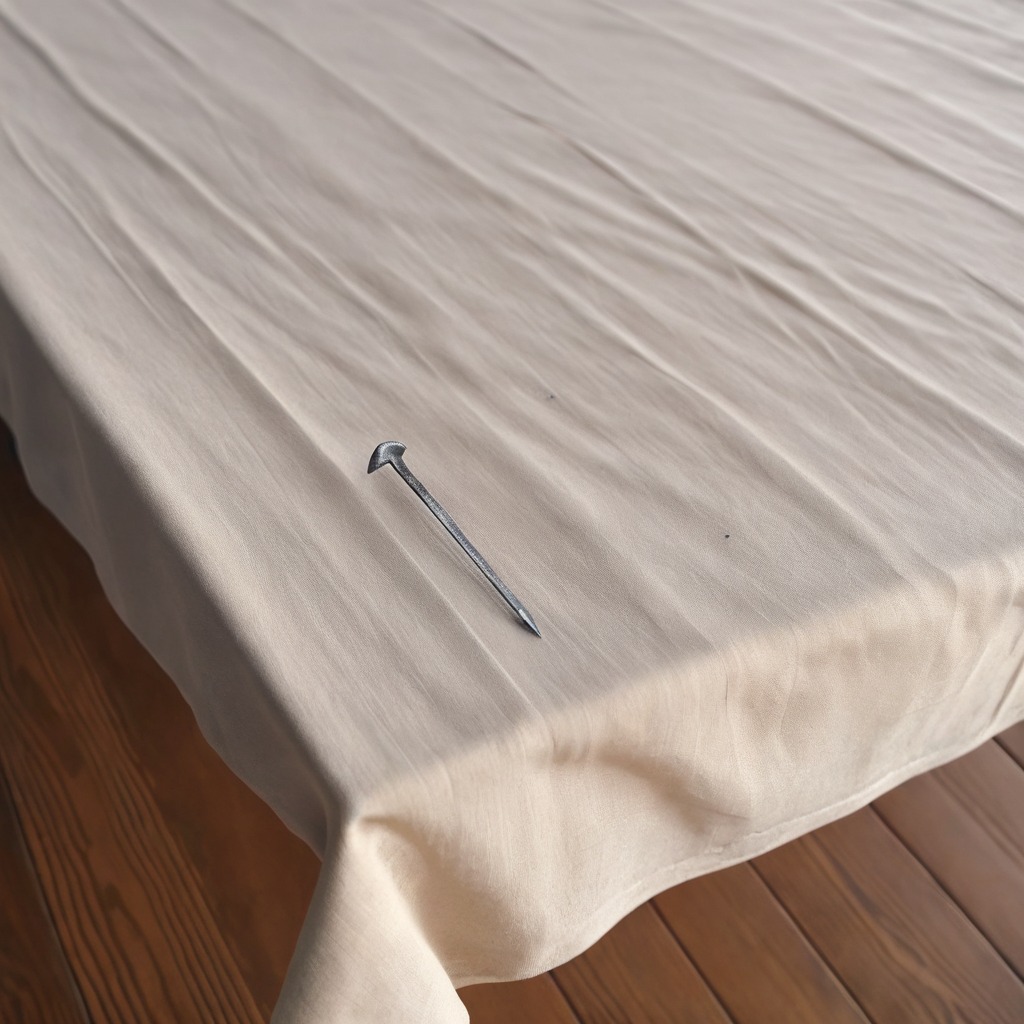
An iron nail is lying on a wooden table.